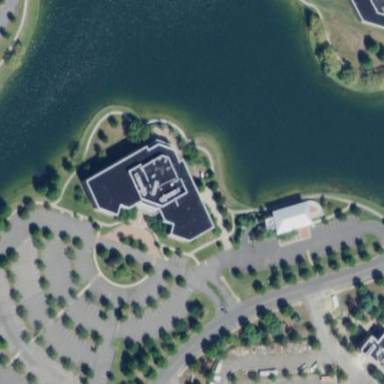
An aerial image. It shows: Building.